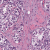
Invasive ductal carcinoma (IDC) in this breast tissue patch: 1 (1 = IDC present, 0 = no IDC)